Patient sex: F
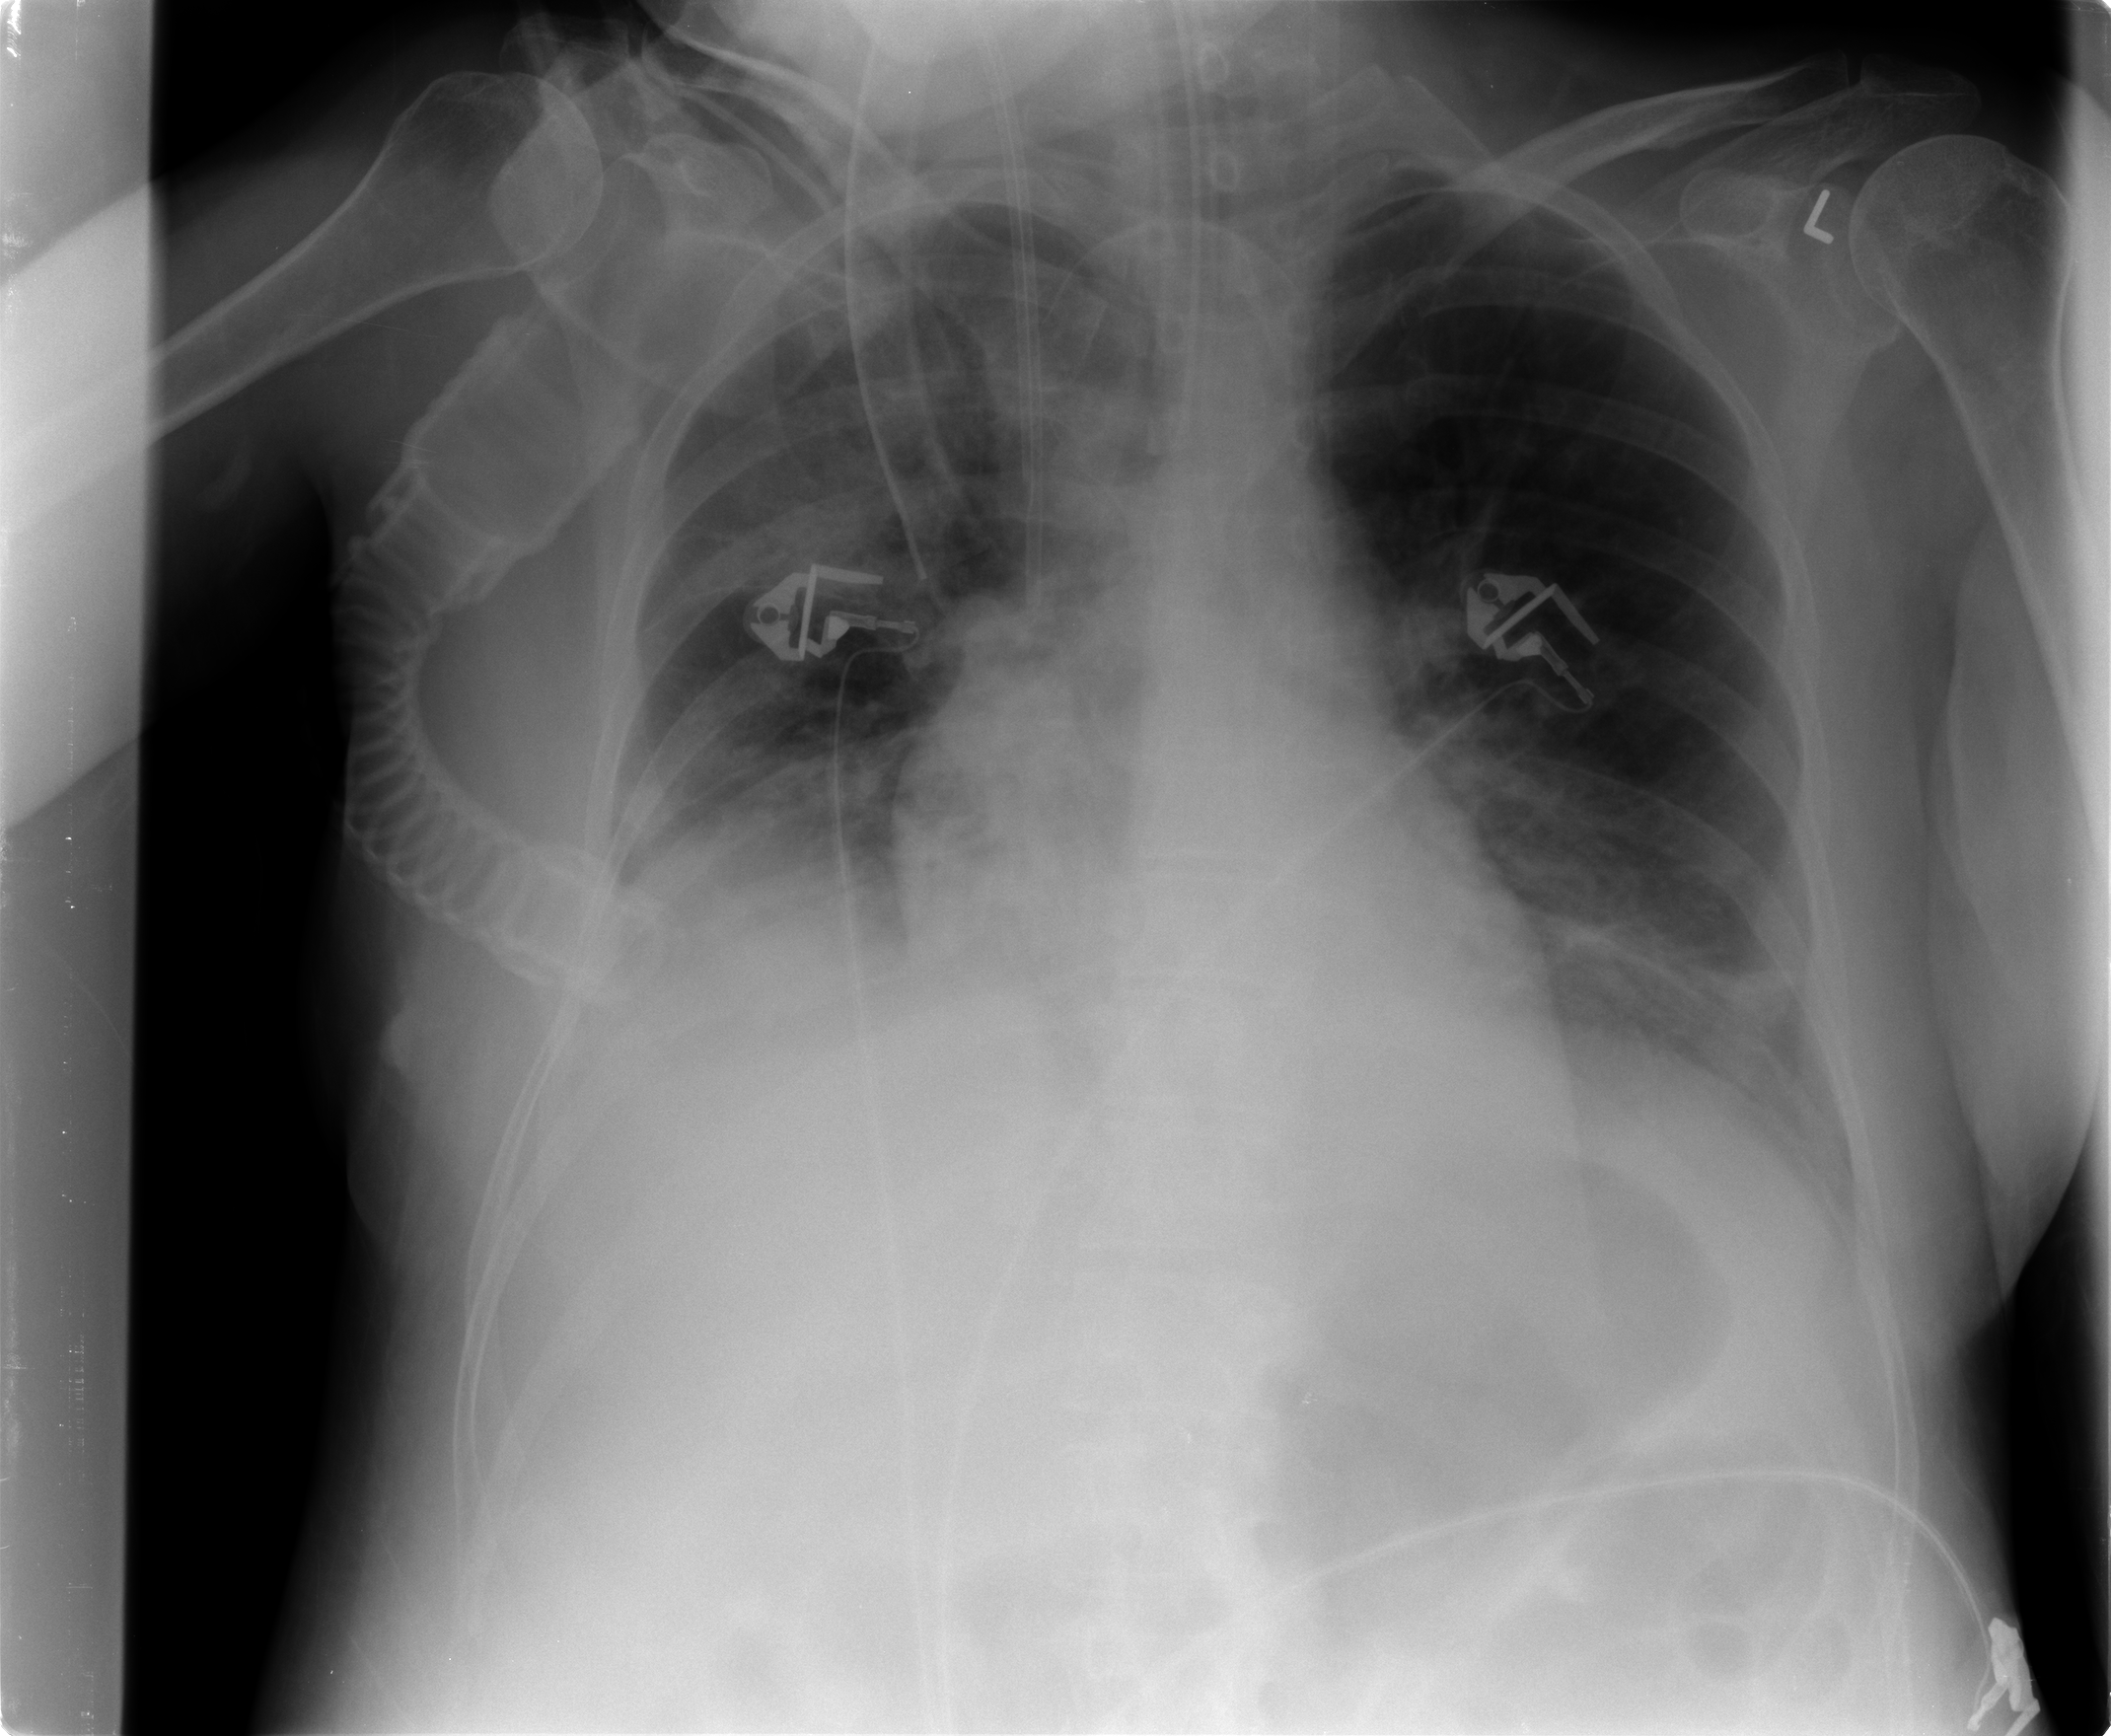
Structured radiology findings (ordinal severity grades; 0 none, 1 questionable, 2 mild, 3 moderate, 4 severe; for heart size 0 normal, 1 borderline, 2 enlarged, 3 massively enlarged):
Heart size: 2
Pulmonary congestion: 3
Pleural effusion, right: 2
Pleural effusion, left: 1
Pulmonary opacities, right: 3
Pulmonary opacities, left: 0
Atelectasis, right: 2
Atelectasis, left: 1